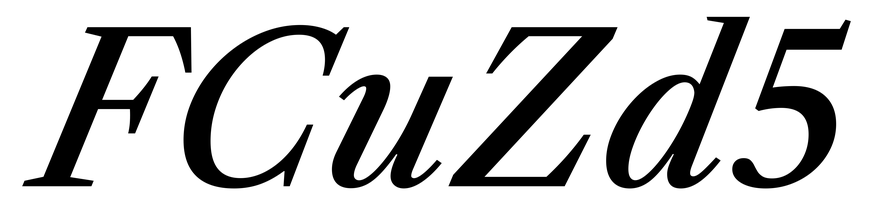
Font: LibreCaslonText-Italic_Medium_Italic